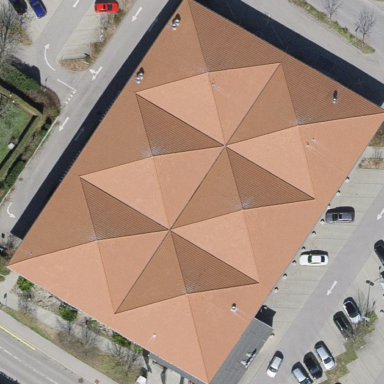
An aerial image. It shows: Supermarket building with red roof.